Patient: sex M, age 45
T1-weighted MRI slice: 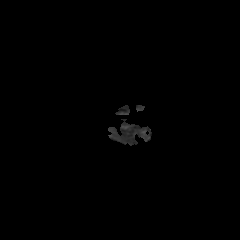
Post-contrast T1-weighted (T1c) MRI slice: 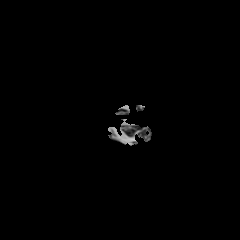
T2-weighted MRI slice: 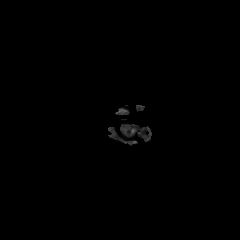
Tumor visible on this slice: no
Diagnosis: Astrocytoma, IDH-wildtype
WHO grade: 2